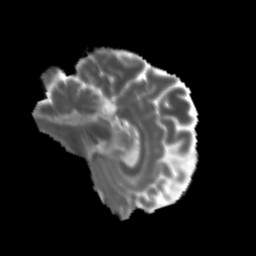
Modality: MD
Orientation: sagittal
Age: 48
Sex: male
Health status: healthy
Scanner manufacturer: siemens
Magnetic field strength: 3 T
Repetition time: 3.6 s
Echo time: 0.092 s